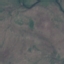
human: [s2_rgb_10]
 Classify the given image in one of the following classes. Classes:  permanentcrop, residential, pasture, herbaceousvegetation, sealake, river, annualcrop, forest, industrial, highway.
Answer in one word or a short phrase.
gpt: HerbaceousVegetation